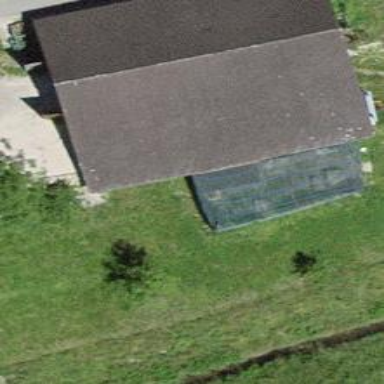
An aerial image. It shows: Barn.